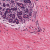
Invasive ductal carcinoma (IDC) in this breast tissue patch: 0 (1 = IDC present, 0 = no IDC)